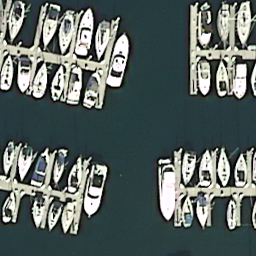
Label: harbor